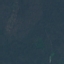
Land use / land cover: Forest